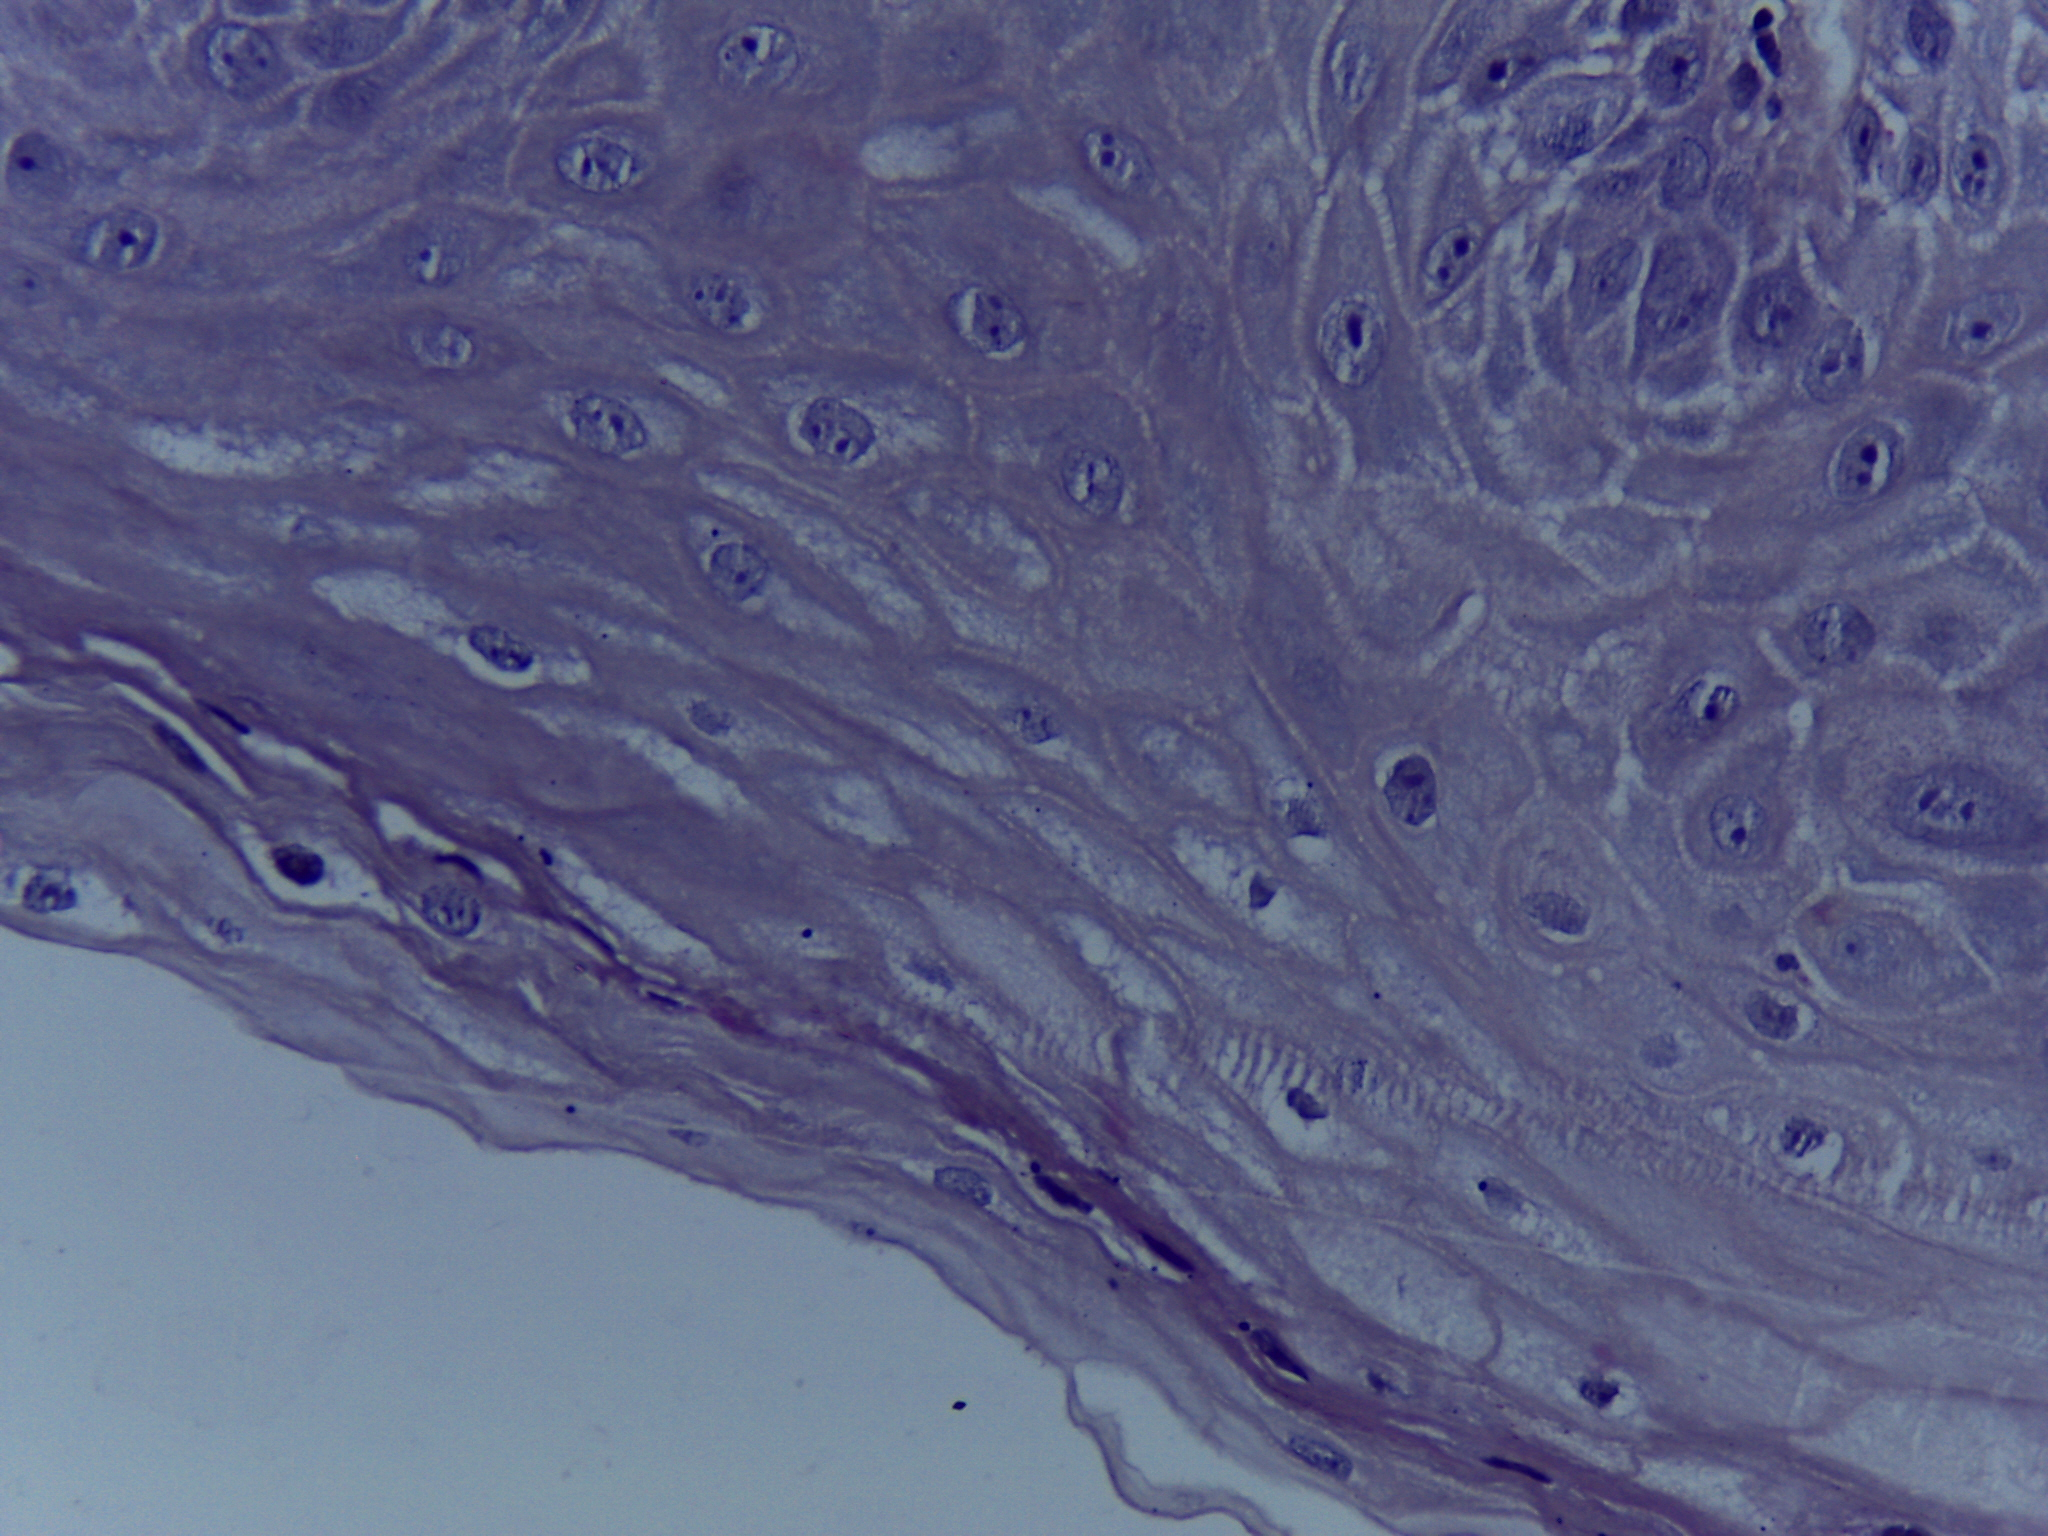
Diagnosis: Normal